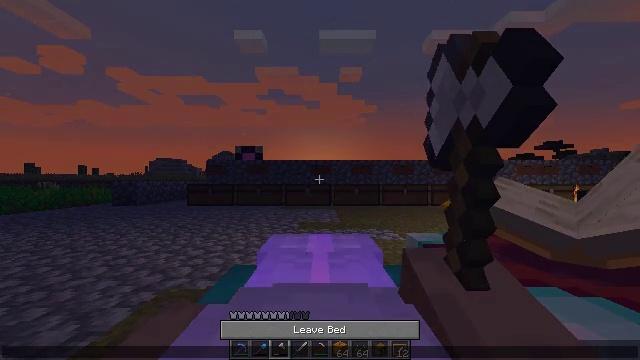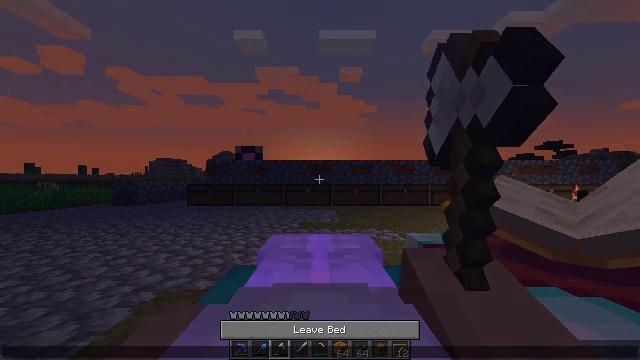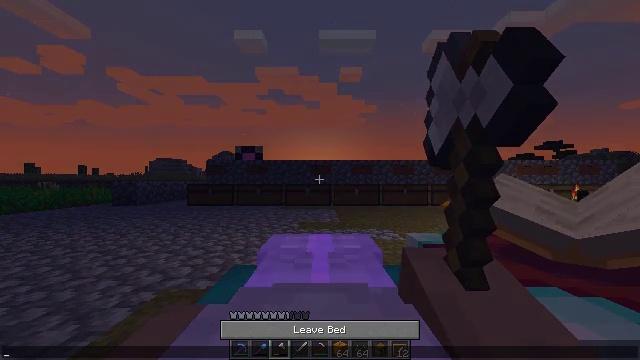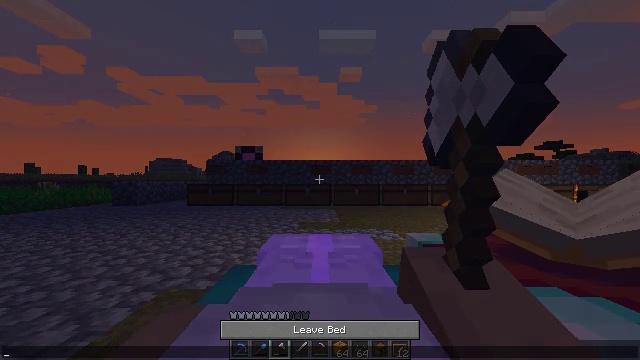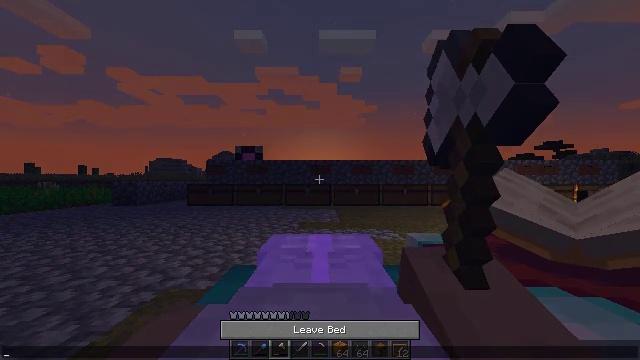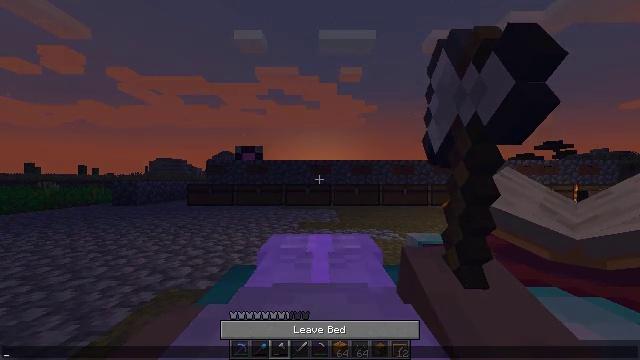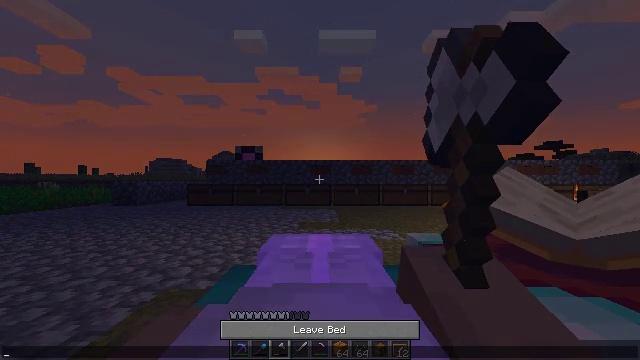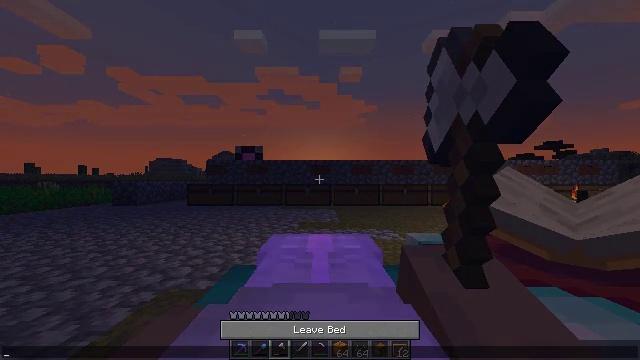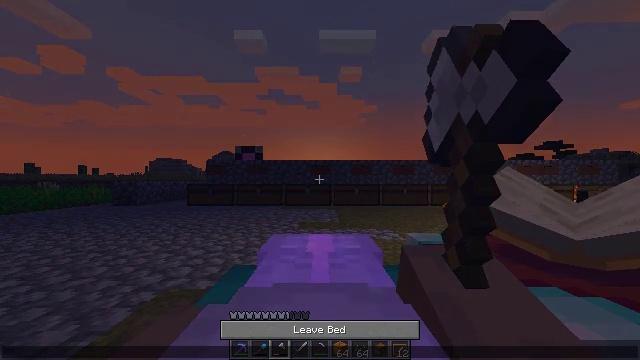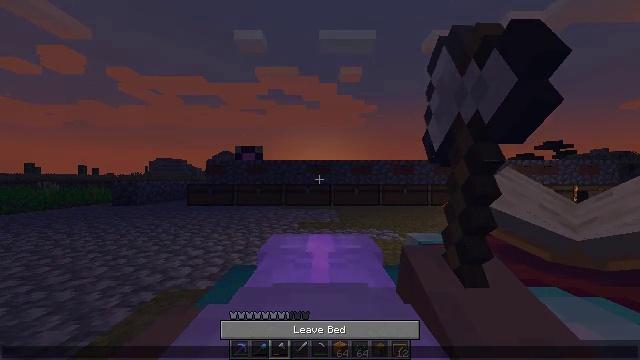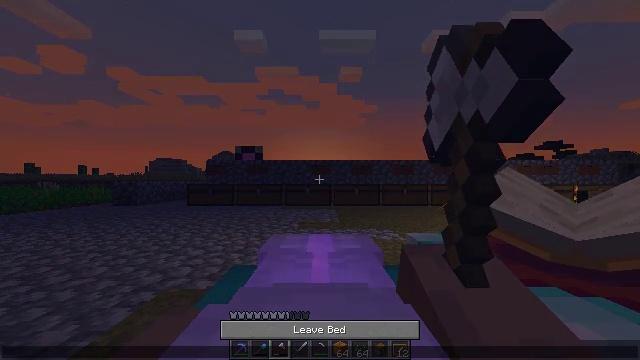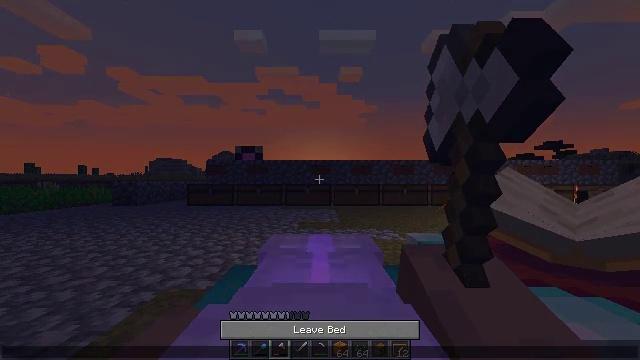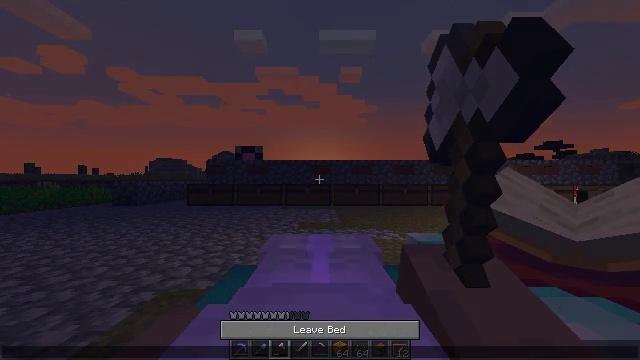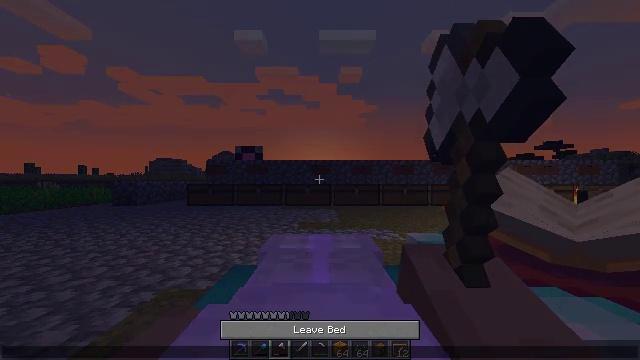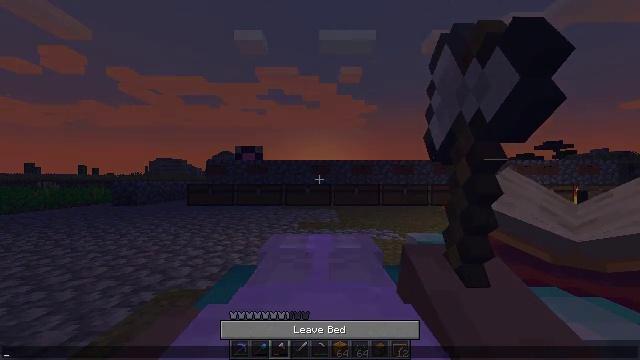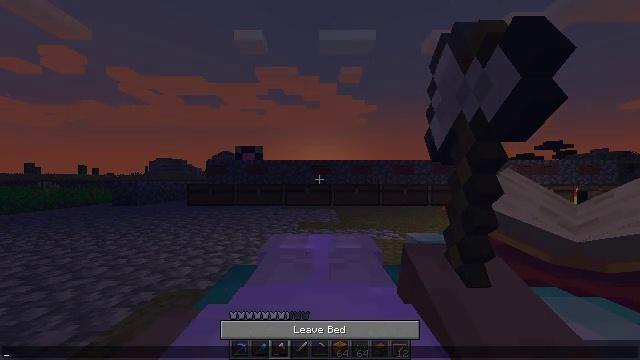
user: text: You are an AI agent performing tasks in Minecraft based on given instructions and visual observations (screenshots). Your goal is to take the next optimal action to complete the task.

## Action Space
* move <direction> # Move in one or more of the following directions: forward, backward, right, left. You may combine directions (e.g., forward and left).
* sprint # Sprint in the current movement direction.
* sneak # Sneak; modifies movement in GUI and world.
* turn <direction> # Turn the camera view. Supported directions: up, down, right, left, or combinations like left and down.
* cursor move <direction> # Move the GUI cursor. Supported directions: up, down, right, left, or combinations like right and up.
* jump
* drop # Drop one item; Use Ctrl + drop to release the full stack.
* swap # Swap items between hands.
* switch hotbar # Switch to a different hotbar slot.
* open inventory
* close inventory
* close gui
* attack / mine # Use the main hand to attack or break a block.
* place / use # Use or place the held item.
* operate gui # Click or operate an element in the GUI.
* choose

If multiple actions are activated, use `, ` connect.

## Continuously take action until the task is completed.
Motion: motion action
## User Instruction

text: Gather beetroots by breaking the plants.
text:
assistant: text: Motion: no_op
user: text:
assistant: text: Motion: no_op
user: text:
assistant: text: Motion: no_op
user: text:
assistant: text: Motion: no_op
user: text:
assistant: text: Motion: no_op
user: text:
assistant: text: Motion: no_op
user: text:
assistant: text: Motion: no_op
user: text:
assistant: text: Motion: no_op
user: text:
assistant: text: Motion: no_op
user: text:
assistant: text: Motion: no_op
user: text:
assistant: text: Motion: no_op
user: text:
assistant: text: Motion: no_op
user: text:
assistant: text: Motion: no_op
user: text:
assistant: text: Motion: no_op
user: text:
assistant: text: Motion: no_op
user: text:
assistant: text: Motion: no_op
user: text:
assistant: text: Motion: no_op
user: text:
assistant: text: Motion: no_op
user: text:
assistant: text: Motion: no_op
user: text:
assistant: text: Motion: no_op
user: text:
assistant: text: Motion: no_op
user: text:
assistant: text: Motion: no_op
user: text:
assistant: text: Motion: no_op
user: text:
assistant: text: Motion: no_op
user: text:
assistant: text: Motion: no_op
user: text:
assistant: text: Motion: no_op
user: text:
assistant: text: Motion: no_op
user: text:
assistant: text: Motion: no_op
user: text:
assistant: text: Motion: no_op
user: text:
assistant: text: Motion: no_op